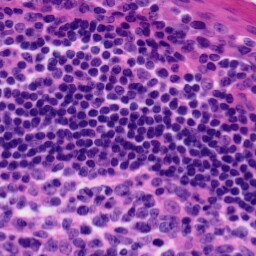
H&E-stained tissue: Tonsil